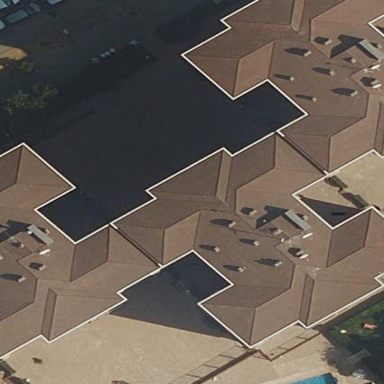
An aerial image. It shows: Residential building.